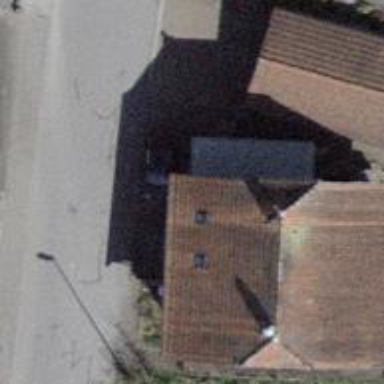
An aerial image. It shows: Building with tile roof.